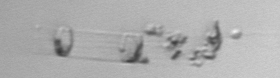
Label: Skeletonema